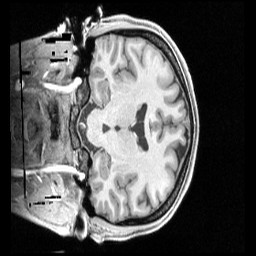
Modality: T1w
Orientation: coronal
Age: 26
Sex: female
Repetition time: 2.4 s
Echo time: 0.00222 s